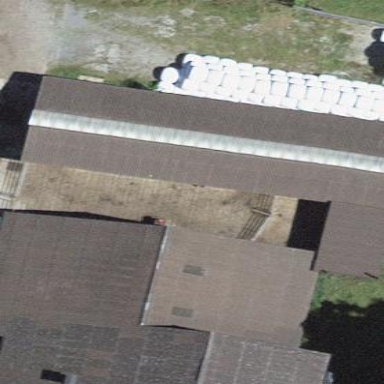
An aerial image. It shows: Farm auxiliary building.